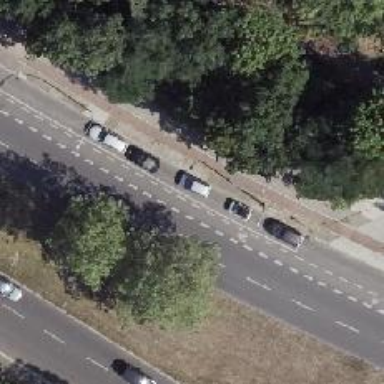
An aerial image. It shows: Secondary road with asphalt surface and lane markings. There is parallel parking on the right lane.